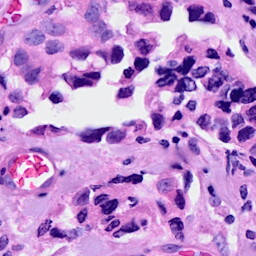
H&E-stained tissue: Breast